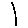
Label: line